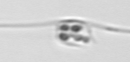
Label: Chaetoceros_danicus